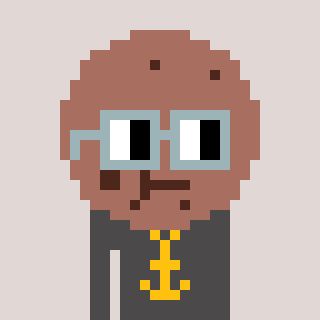
a pixel art character with square dark gray glasses, a cookie-shaped head and a grayscale-colored body on a warm background